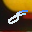
Label: 8